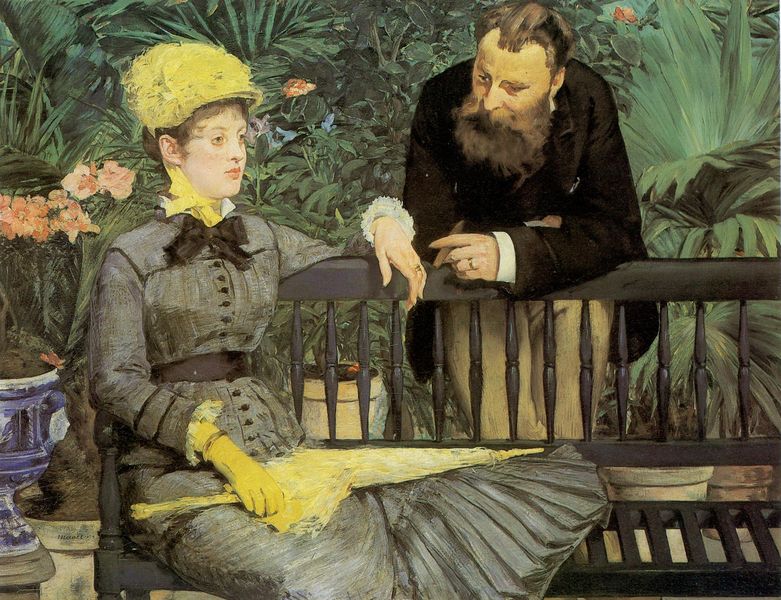
Titel: Dans la serre, Im Wintergarten
Künstler: Édouard Manet
Standort: Berlin
Institution: Alte Nationalgalerie
Schlagwörter: blau, blätter, gemälde, hand, mann, schatten, weiß, bäume, cezanne, gelb, grün, impressionismus, ocker, sitzen, blumen, braun, degas, discussion, finger, frankreich, frau, frisur, grau, handschuh, handschuhe, holz, hut, impressionisme, jahrhundertwende, kleid, licht, nase, renoir, schwarz, stützen, blick, blüten, dame, gürtel, park, regenschirm, rosen, rot, schirm, sonnenschirm, beige, gespräch, malerei, rock, schleife, anzug, bart, gesichter, hemd, hose, jacke, mütze, arm, arme, augen, falten, gesicht, kragen, spitze, stehen, vollbart, ärmel, bild, herr, hände, öl, busch, gitter, kostüm, sitzend, kind, paar, spitzen, pflanzen, rosa, garten, krug, vase, blumentopf, kübel, lehne, unterhaltung, latten, bank, besucher, lehnen, frack, sitzende, monet, zigarre, barbe, bouton, brun, chauve, gris, homme, jaune, manteau, noeud, oreille, portrait, vert, yeux, sitzt, manet, farn, palme, rüschen, erotik, knöpfe, fliege, sakko, ring, blumentöpfe, töpfe, cour, veranda, gefäß, bücken, ringe, sprossen, blanc, noir, chapeau, armreif, stäbe, stirm, faltenrock, bourgeois, assis, jupe, regarder, gewächshaus, binder, palmen, frühstück, plissee, gestrüpp, femme, lilien, fleurs, botanischer garten, gespräche, ausruhen, arbre, bois, verdure, cheveux, peinture, fleur, main, laube, fin de siecle, robe, gedrechselt, amour, gestrüp, bleu, fayence, boutons, seurat, voile, boucle, ceinture, couple, costume, palmenhaus, arbres, impressionniste, gartenbank, balcon, impressionnisme, rose, oleander, jardin, parc, noirs, blumentop, pot, feuilles, pied, plante, palmenwedel, bras, rencontre, tropisch, tropen, aquarelle, mains, verte, gant, goya, debout, ombrelle, parapluie, madame, feuille, noblesse, mariage, plantes, morisot, hibiskus, séduction, regard, mélancolie, handschu, assise, verranda, conversation, dix-neuvieme siecle, palem, edouard, adultère, afultère, amoureux, anneau, asseoir, banc, banque, colloque, contrastes de couleurs, debat, exotique, faenca, griusaille, handschug, jardin d hiver, jardin d'iver, madche, palmier, palmiers, plant, plantation, plants, post-impressionisme, redinguote, regad, serre, tropical, vegetation, vie moderne, zigare, yucca, tissot, roses, bague, xixe, gants, xixe siècle, noued, costume aristocratie, nobleese, plissé, jeune femme, végétagion, cigare, chapeu, discusison, monsieur, vangogh, parapluis, gelber regenschirm